Field crop: tomato
Growth stage: 1
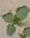
Species: solanum